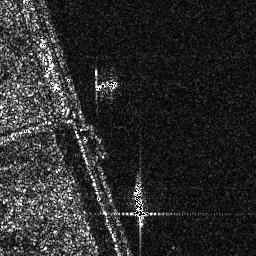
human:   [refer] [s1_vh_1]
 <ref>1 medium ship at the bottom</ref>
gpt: <box>[[51, 70, 56, 87, 0]]</box>